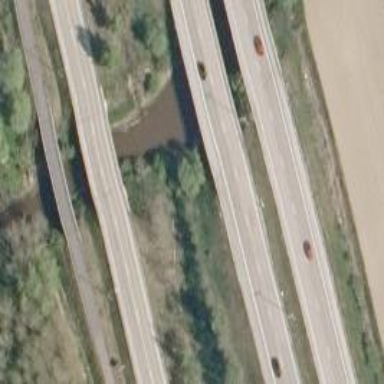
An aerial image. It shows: Motorway bridge with asphalt surface.